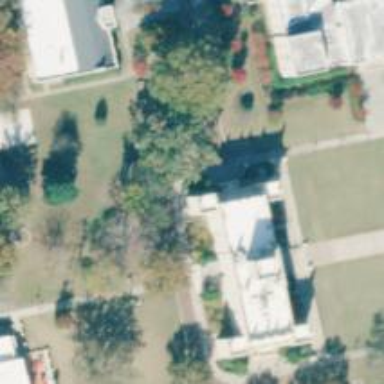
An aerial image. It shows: Park located in historic district.